Question: I am using html tables in my admin panel. Currently, when the row is large, my table spans out of the container in a small browser window:

I would like the table row not to span out of the container when it gets so small that is unable to fit s in one row. The desired behavior is that s that don't fit apper on the next line.
Can this be achieved and how?
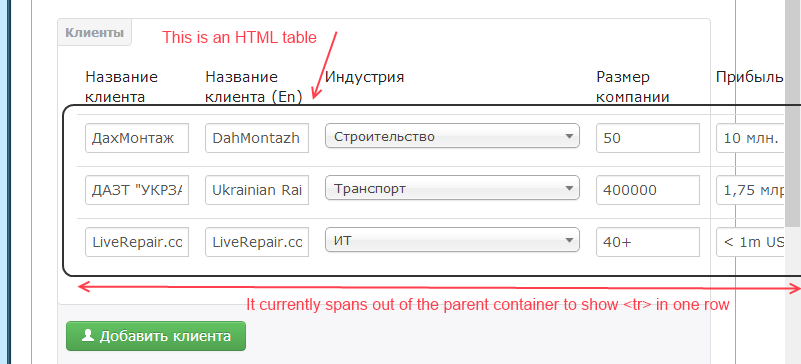
Answer: The behaviour you describe doesn't make sense for tables. Tables display of , it doesn't do advanced layouts.
If you don't want the table to ruin the design in a narrow browser window, set the 'min-width' property of the body tag to something wider than the table. That way, at least the scroll bar will appear at the bottom of the window, and the design won't be ruined.